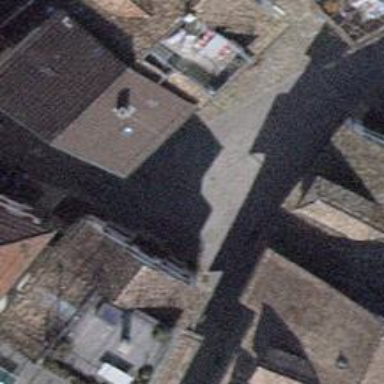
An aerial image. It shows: Residential road with paving stones.